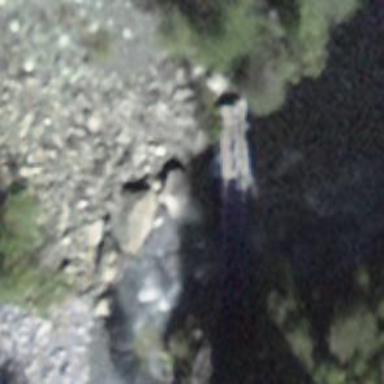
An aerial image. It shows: Path on bridge.